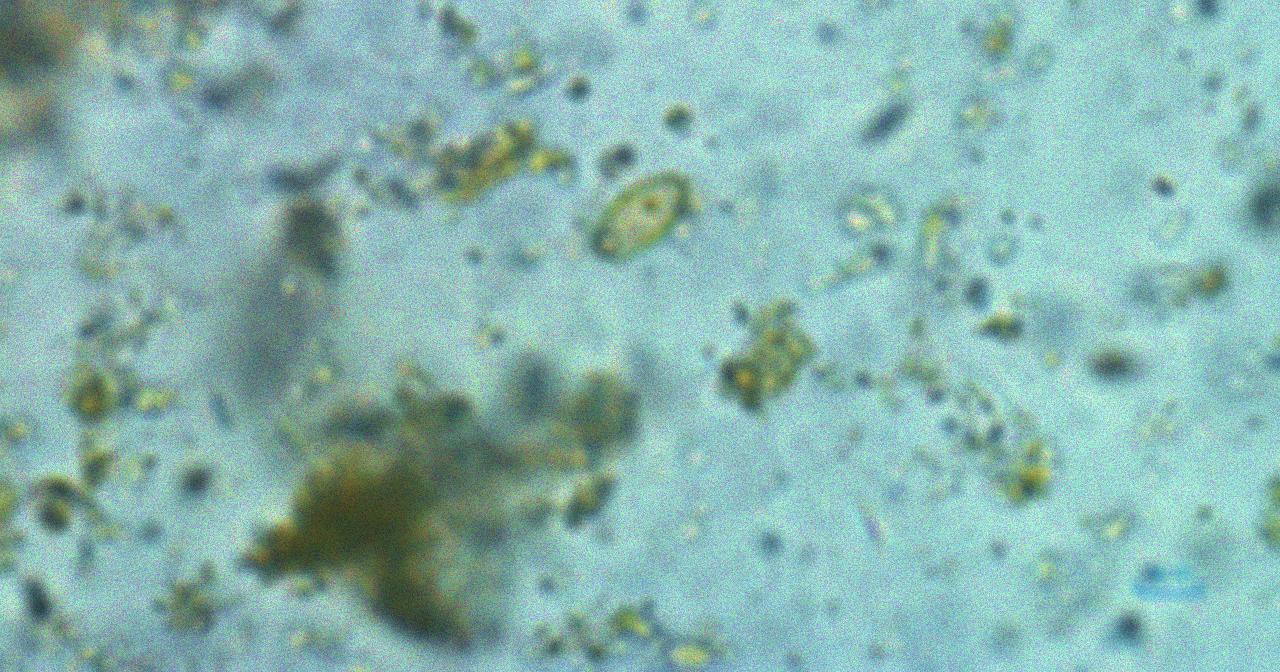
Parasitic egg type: Opisthorchis viverrine